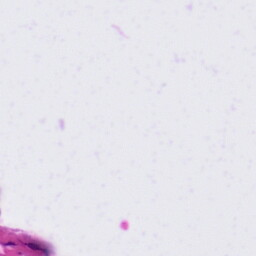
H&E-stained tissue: Tonsil